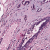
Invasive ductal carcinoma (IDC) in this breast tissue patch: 1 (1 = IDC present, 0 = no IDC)